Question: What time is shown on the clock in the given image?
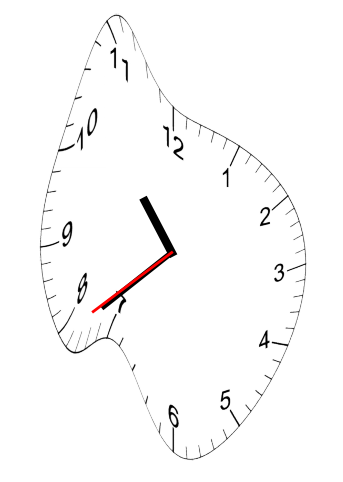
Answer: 10:38:39